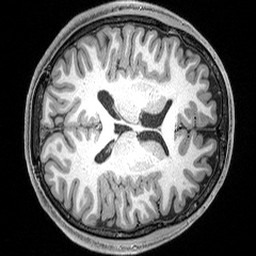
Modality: T1w
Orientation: axial
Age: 59
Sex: male
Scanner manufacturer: siemens
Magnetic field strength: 3 T
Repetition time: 2.3 s
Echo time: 0.00298 s